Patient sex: F
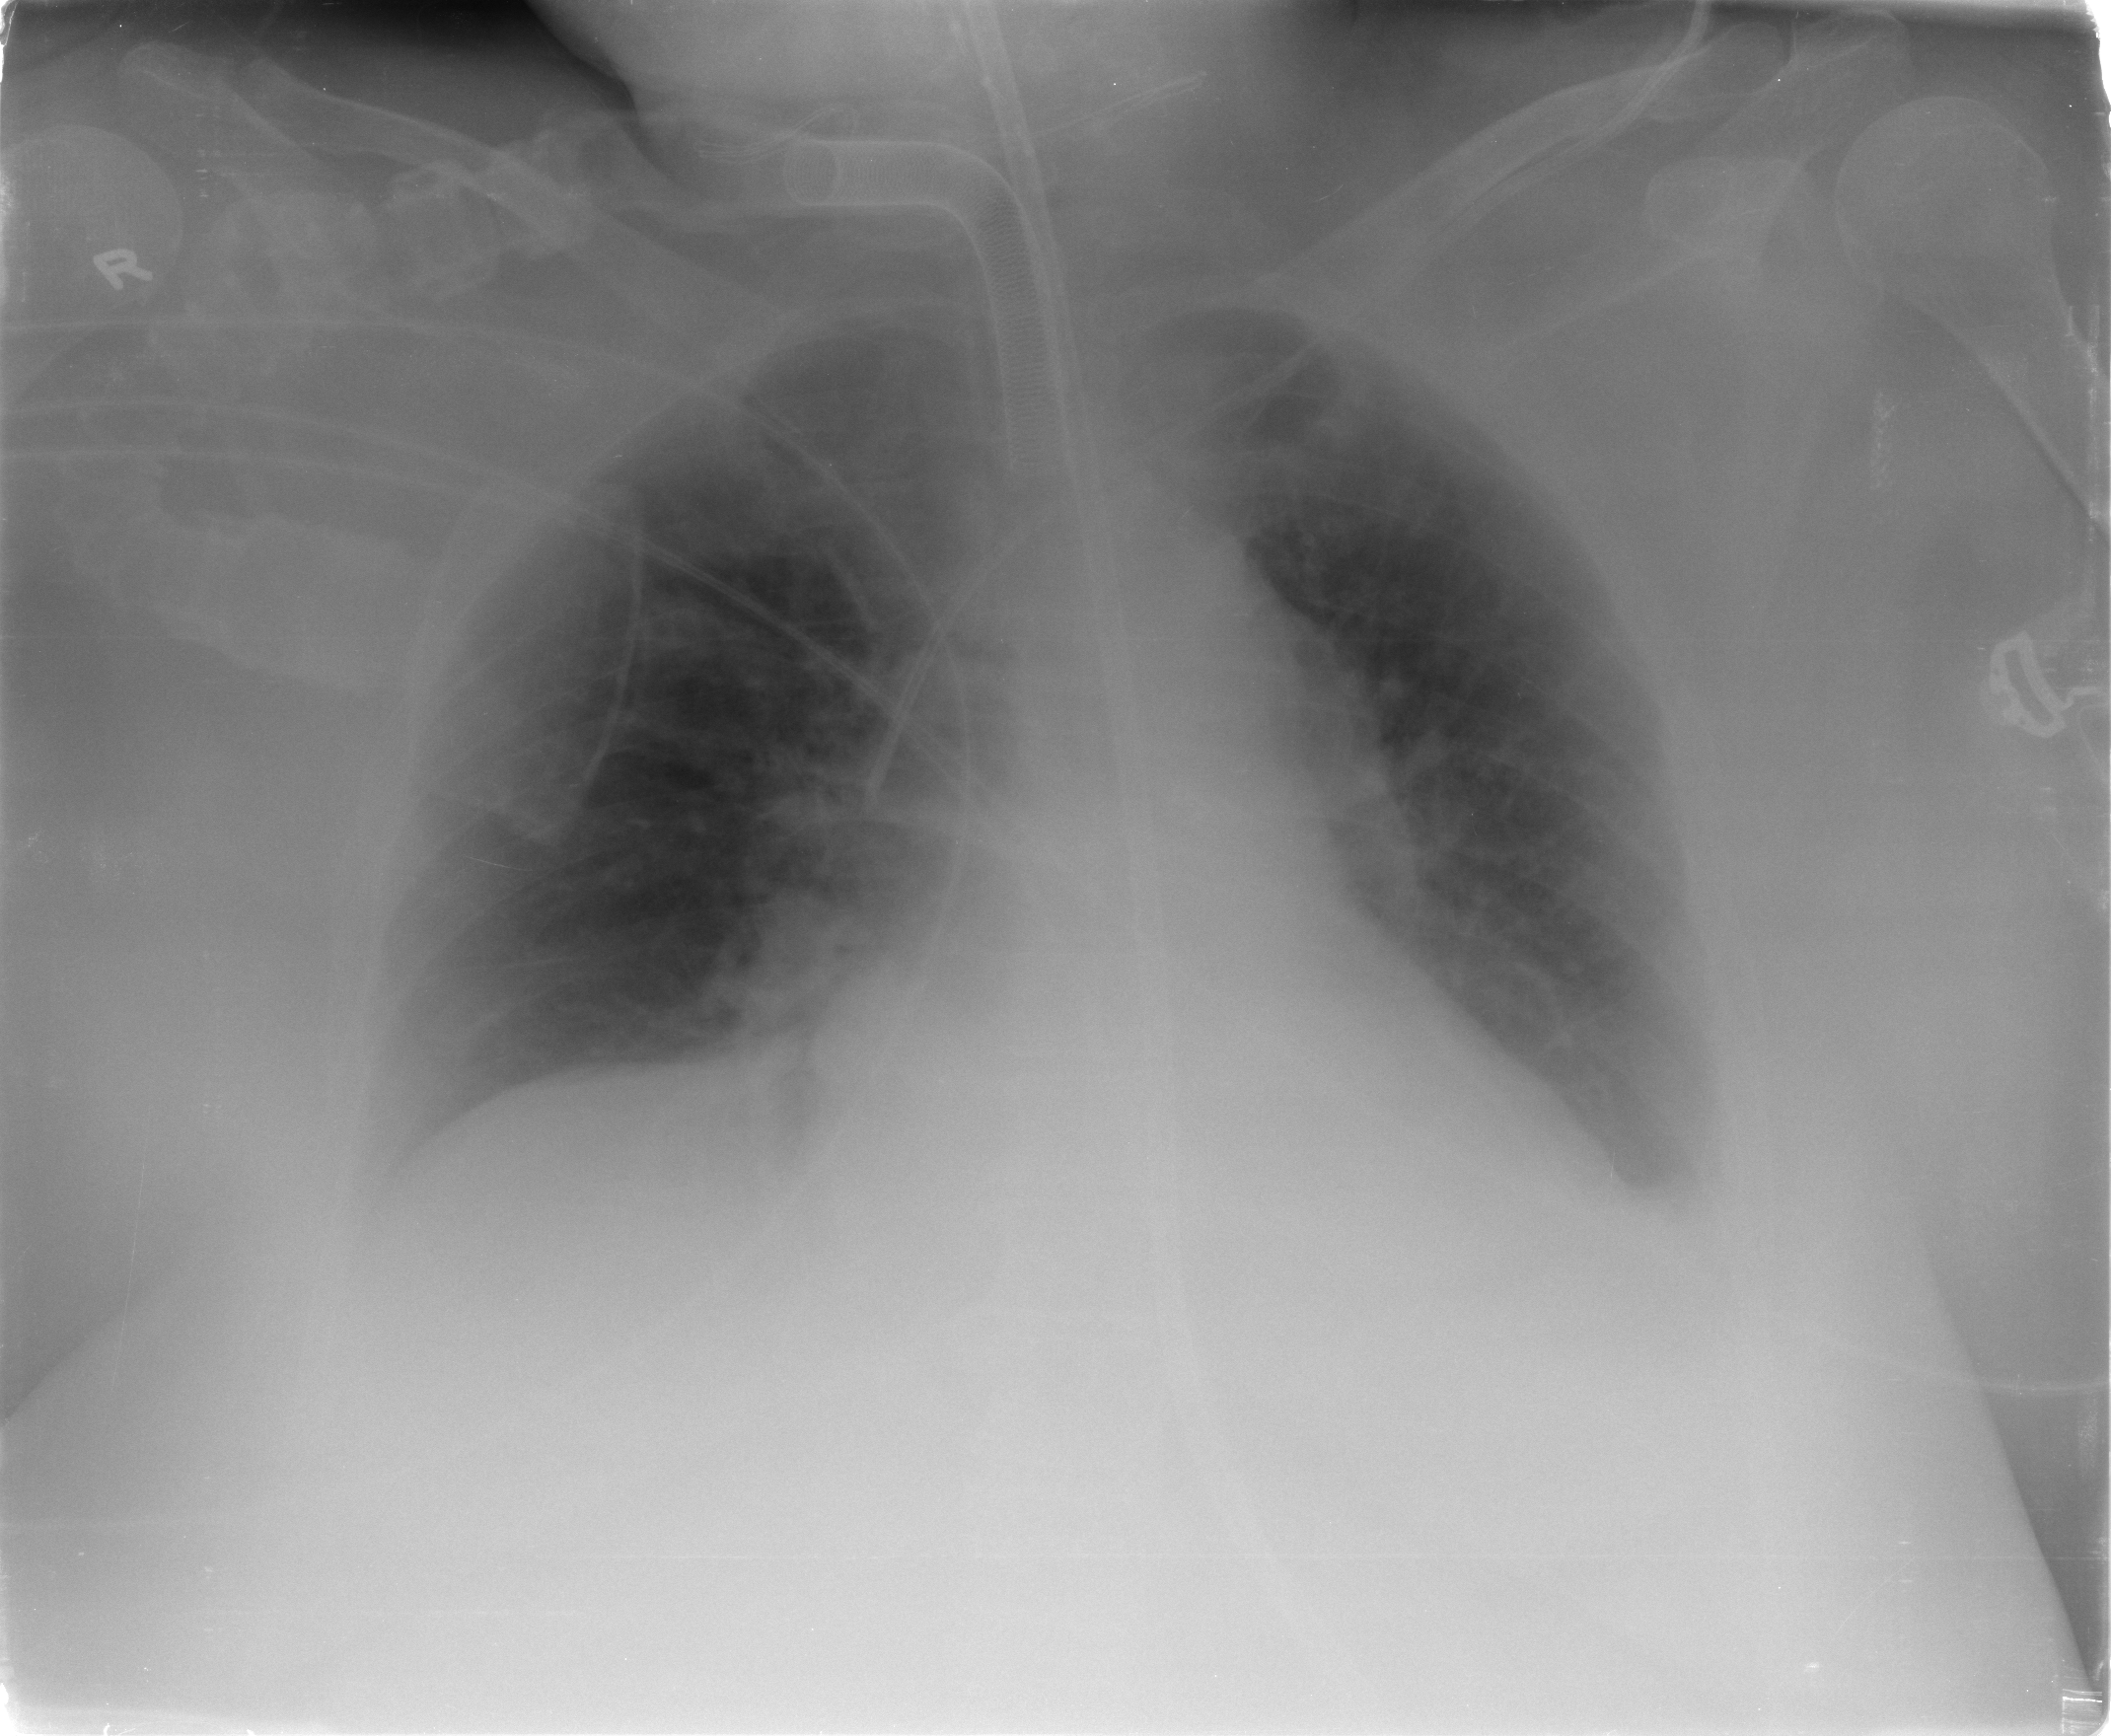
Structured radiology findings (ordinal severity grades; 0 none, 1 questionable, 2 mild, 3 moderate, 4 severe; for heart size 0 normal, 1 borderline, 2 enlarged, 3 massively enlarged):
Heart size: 2
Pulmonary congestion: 2
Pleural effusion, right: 1
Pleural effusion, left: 2
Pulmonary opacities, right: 0
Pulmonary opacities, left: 0
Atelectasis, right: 2
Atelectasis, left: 2